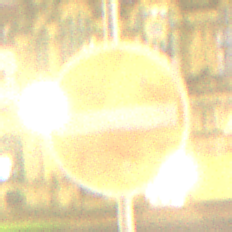
Verkehrszeichen: VerbotDerEinfahrt
Umgebung: Outdoor, Urban
Tageszeit: Night
Wetter: Overcast
Licht: Artificial
Jahreszeit: NotSpecified
Kontrast: HighContrast